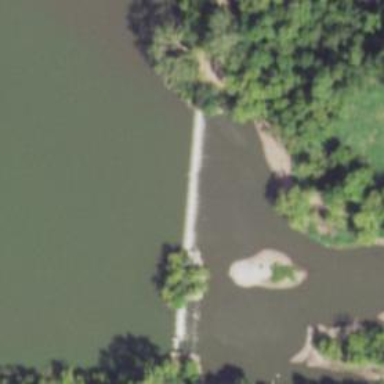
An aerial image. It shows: Dam along waterway.